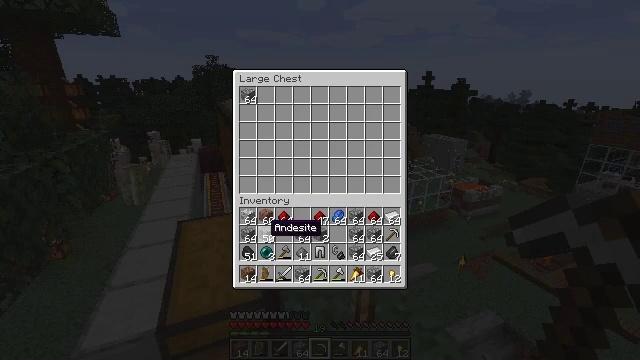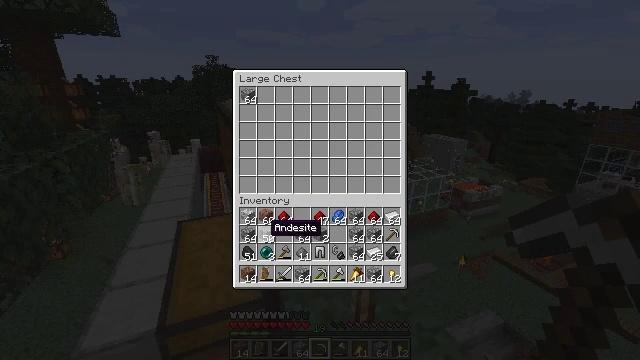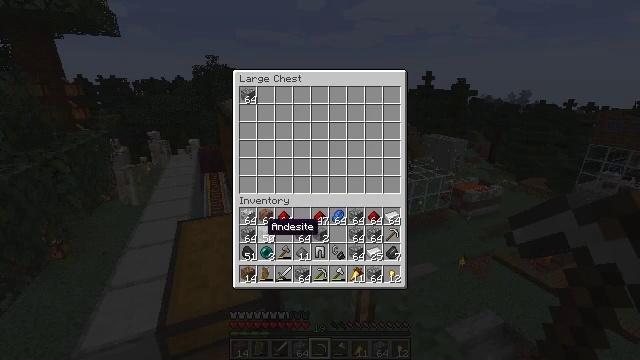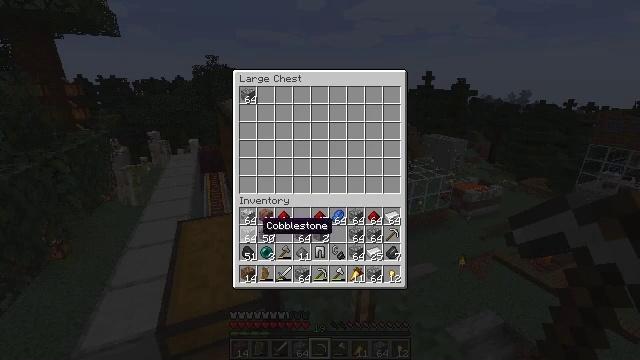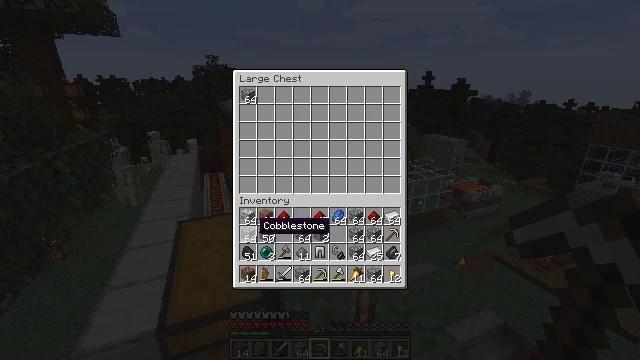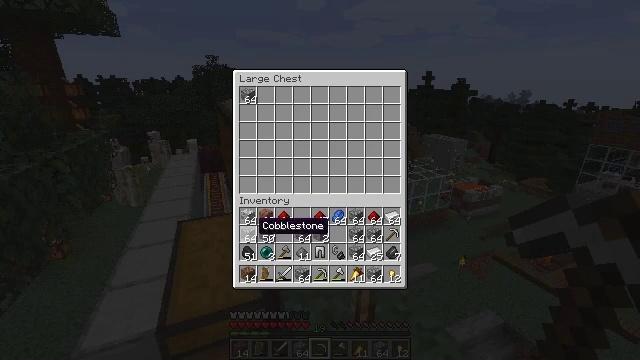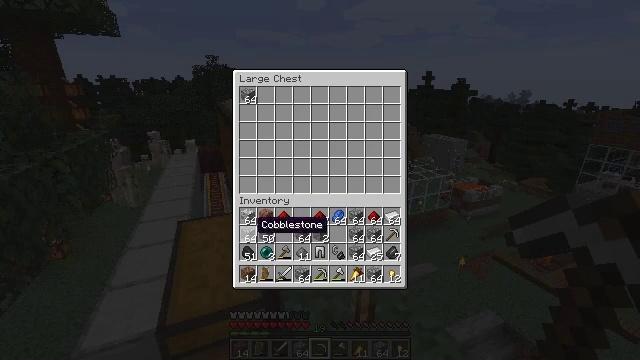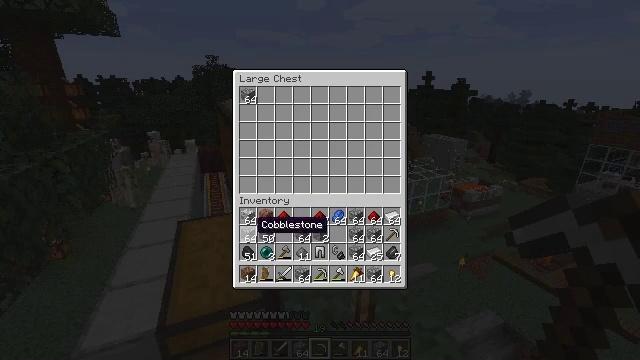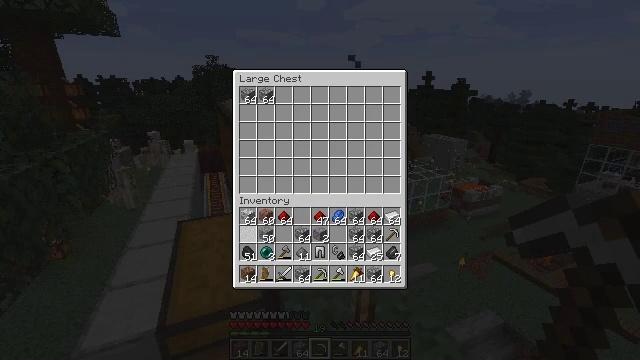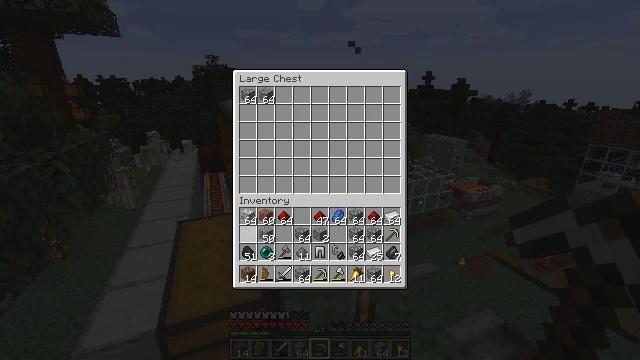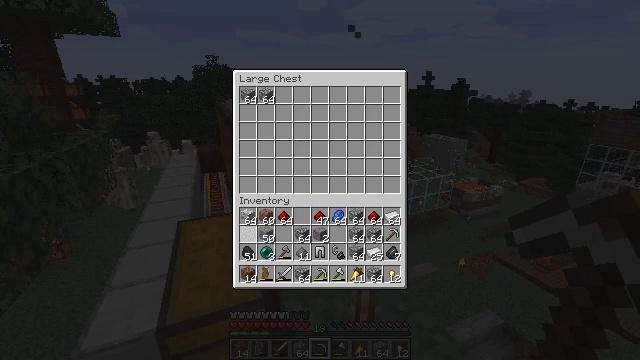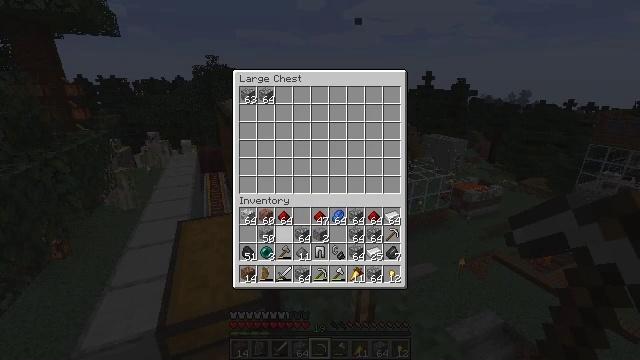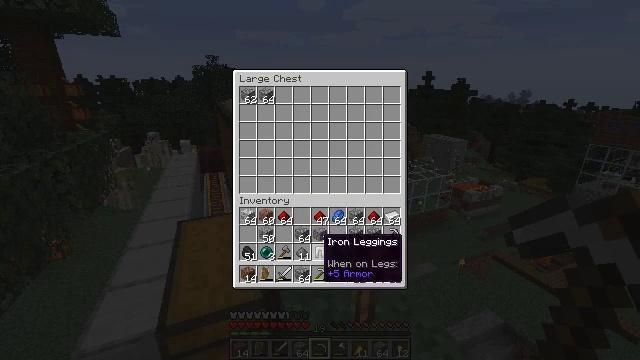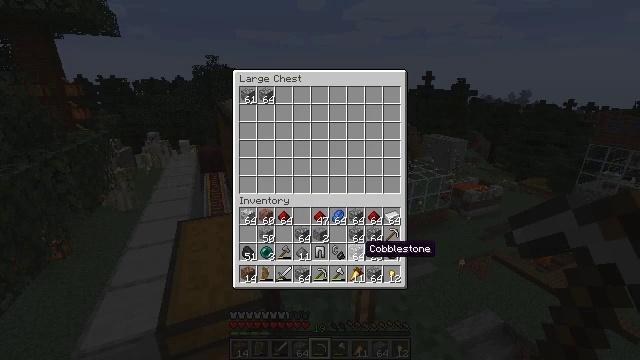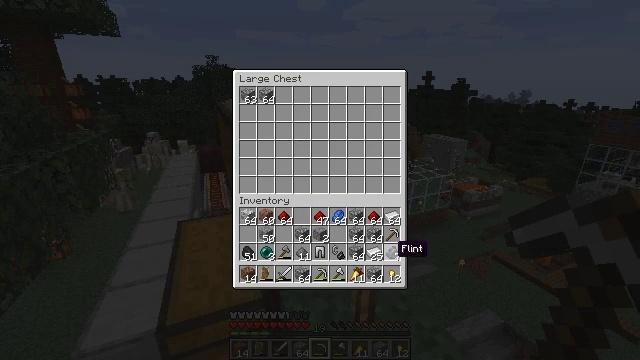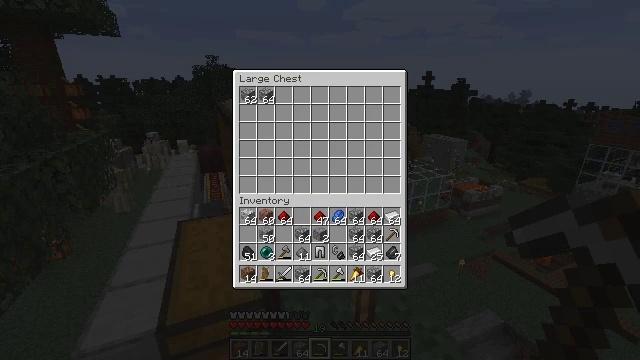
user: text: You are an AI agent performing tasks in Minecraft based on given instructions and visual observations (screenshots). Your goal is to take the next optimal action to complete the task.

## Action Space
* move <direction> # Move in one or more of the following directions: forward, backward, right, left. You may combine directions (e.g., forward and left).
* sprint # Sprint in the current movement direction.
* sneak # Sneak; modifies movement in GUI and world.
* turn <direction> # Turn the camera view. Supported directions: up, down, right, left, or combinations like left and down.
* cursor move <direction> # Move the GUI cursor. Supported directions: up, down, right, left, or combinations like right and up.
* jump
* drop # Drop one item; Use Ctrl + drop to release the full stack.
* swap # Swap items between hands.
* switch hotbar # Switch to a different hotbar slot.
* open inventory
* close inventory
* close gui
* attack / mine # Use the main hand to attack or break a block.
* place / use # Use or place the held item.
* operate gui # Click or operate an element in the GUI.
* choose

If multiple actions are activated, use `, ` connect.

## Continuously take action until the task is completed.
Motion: motion action
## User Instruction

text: Open the crafting table to craft an iron block.
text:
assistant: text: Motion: sneak
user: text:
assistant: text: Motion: sneak
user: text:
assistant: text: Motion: sneak
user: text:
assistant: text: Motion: sneak
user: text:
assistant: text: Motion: sneak
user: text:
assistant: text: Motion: sneak
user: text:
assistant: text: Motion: sneak
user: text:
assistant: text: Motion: sneak, attack / mine
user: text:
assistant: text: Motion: sneak, attack / mine
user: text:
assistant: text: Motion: sneak
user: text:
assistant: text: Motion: sneak, turn right and down
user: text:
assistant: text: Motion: sneak, turn right and down
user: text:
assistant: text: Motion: sneak, turn right and down
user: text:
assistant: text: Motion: sneak, turn right
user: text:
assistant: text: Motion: sneak, turn right
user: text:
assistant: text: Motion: sneak
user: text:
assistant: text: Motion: sneak, turn up
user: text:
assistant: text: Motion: sneak, turn left and up
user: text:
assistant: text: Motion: sneak, turn left and up
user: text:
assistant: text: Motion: sneak, turn left
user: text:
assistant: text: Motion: sneak
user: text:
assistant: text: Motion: sneak
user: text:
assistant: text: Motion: sneak
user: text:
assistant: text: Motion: sneak
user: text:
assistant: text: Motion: sneak
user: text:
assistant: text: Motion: sneak
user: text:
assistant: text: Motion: sneak
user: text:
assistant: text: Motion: sneak, attack / mine
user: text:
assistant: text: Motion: sneak, attack / mine
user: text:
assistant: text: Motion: sneak, turn down